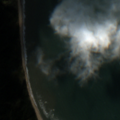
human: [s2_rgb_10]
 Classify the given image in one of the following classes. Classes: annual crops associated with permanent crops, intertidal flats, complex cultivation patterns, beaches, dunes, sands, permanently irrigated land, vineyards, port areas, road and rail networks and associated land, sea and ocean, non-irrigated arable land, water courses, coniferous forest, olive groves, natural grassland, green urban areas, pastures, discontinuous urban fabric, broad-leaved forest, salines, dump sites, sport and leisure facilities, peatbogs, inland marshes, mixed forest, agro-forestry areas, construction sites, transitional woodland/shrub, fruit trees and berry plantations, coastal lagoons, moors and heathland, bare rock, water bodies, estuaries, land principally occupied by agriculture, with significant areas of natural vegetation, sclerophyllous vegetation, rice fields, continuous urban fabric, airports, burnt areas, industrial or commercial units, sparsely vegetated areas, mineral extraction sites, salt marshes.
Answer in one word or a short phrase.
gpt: coniferous forest, beaches, dunes, sands, sea and ocean